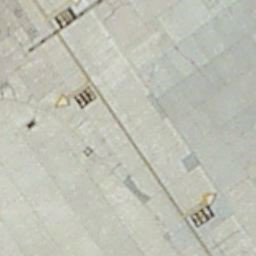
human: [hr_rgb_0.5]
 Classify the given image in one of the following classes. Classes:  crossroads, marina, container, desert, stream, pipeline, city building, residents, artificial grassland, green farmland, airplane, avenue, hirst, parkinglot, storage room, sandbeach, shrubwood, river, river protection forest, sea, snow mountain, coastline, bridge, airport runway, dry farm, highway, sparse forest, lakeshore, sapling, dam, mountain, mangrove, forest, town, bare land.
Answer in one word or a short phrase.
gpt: airport runway